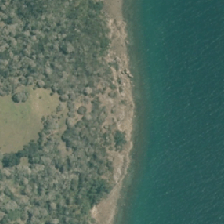
Land cover: manuka_kanuka